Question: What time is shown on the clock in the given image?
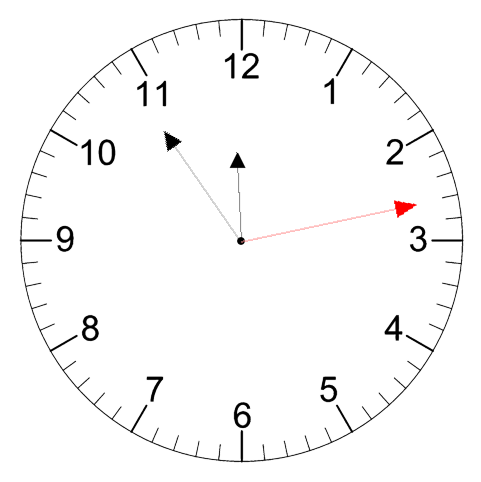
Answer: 11:54:13